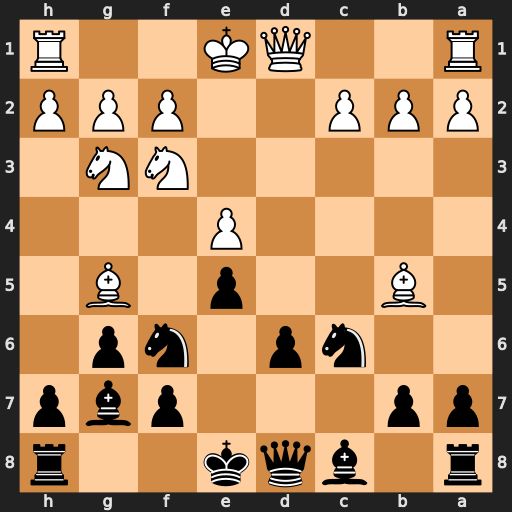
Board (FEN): r1bqk2r/pp3pbp/2np1np1/1B2p1B1/4P3/5NN1/PPP2PPP/R2QK2R
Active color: b
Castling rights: KQkq
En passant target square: -
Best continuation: Qa5+ c3 Qxb5